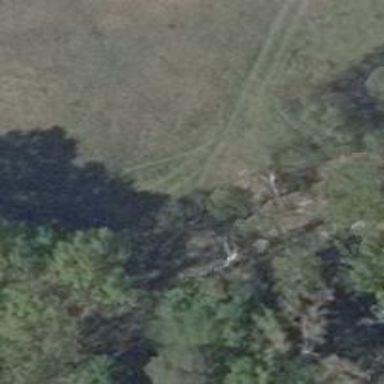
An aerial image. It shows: Grass track with grade5 track type.